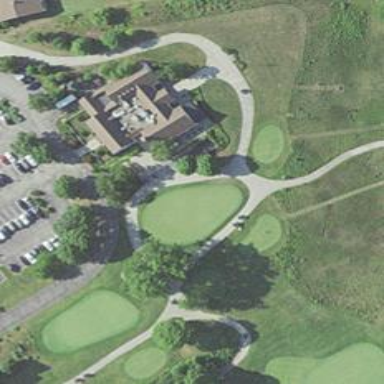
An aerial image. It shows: Service road used as golf cart path.